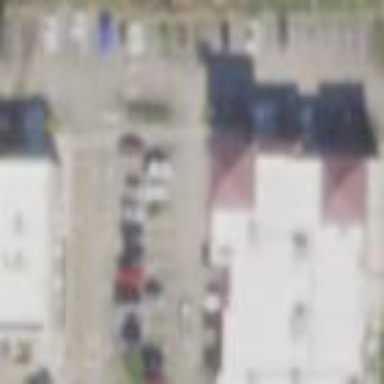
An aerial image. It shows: Parking area.